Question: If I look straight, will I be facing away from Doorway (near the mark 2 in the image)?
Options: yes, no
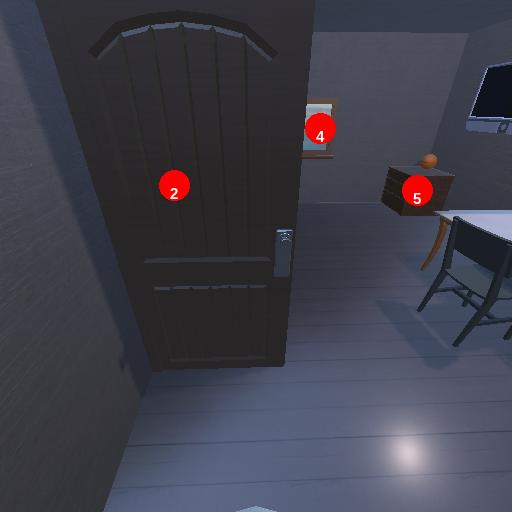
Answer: yes